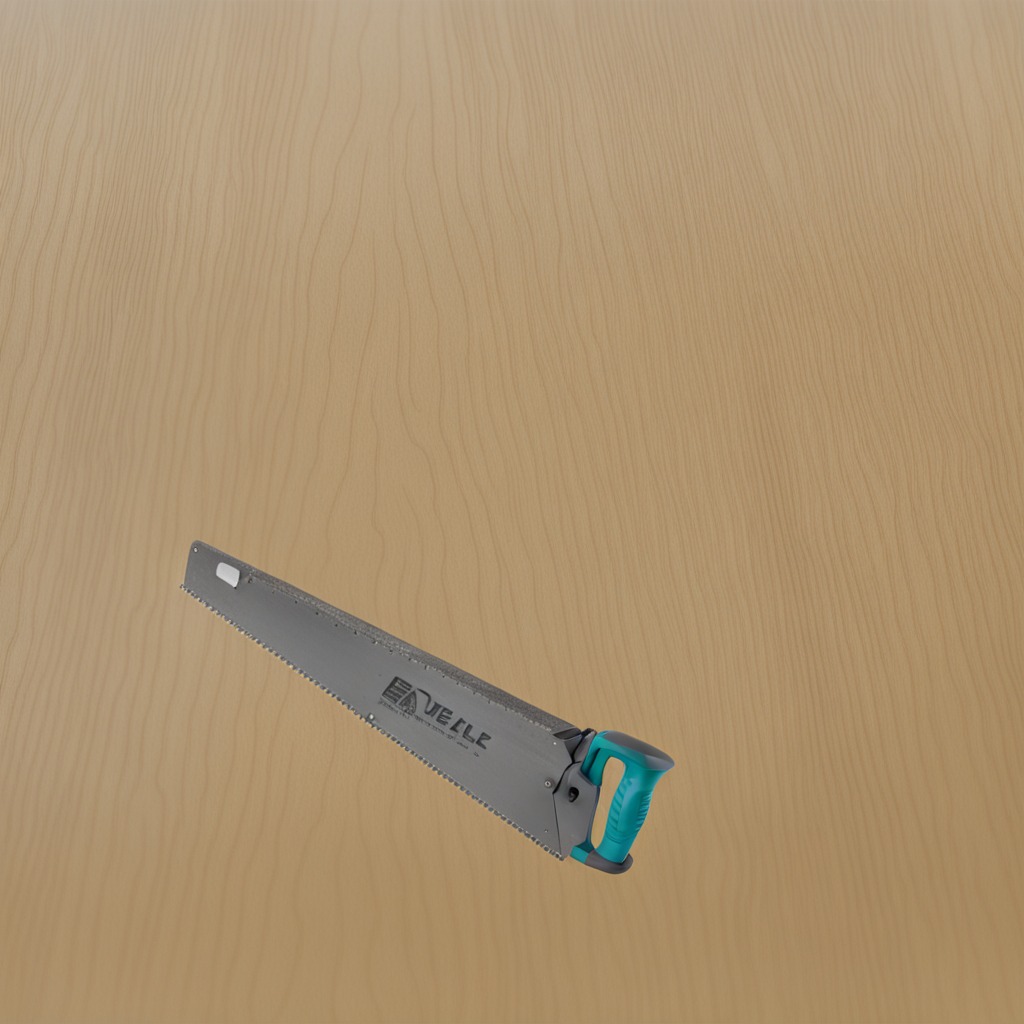
A metal saw is lying on the plywood surface in a paint workshop lit by afternoon window light.